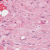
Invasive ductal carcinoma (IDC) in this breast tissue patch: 0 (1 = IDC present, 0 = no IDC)